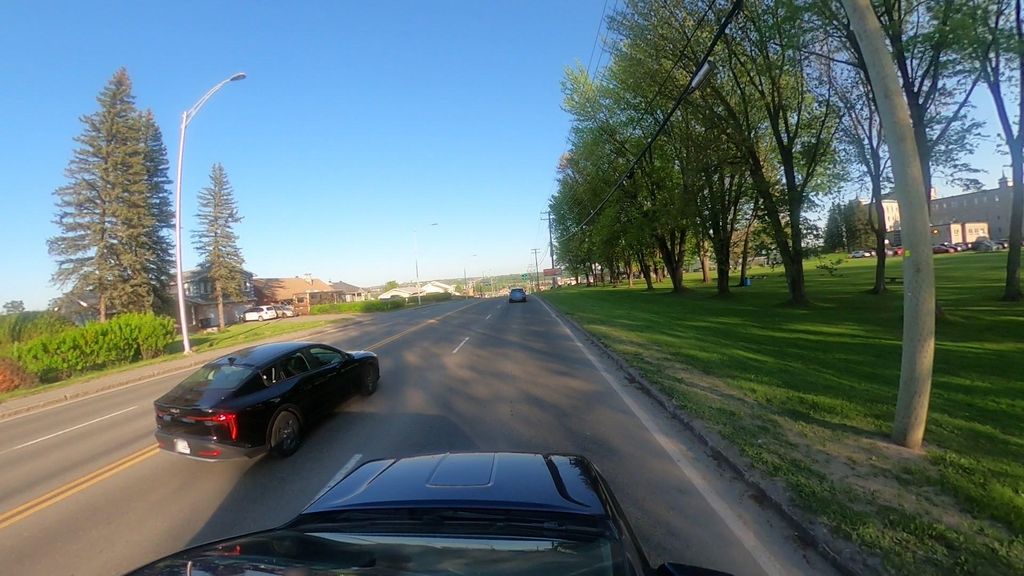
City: quebec_city